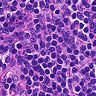
Metastatic tissue present: no